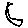
Label: moon